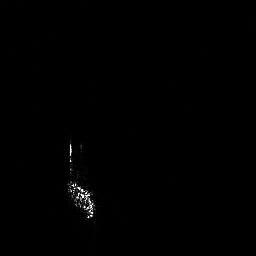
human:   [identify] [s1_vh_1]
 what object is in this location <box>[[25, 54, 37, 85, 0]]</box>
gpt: <ref>1 large ship at the center</ref>